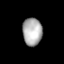
Tissue: lung
Cell type: Epithelial cells
Senescence score: 0.2371
Nuclear area (px): 527
Mean DAPI intensity: 174.45